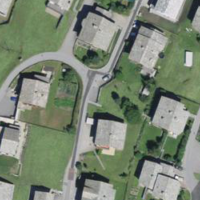
EUNIS habitat code: 54
Species observed at this site:
Pica pica
Phylloscopus collybita
Phoenicurus ochruros
Motacilla alba
Parus major
Delichon urbicum